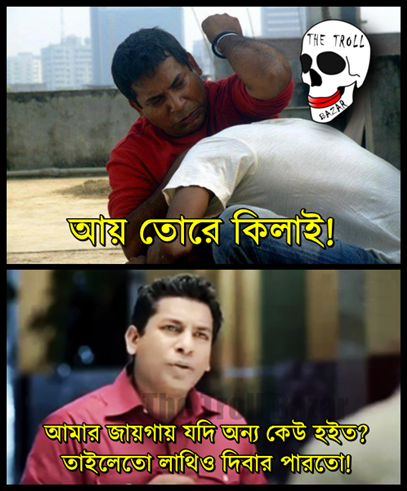
Caption: আয় তোরে কিলাই! আমার জায়গায় যদি অন্য কেউ হইত? তাইলেতো লাথিও দিবার পারতো!
Label: non-hate